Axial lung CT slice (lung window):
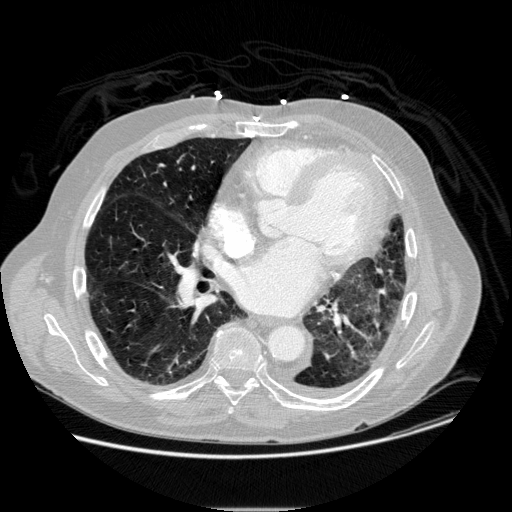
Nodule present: no